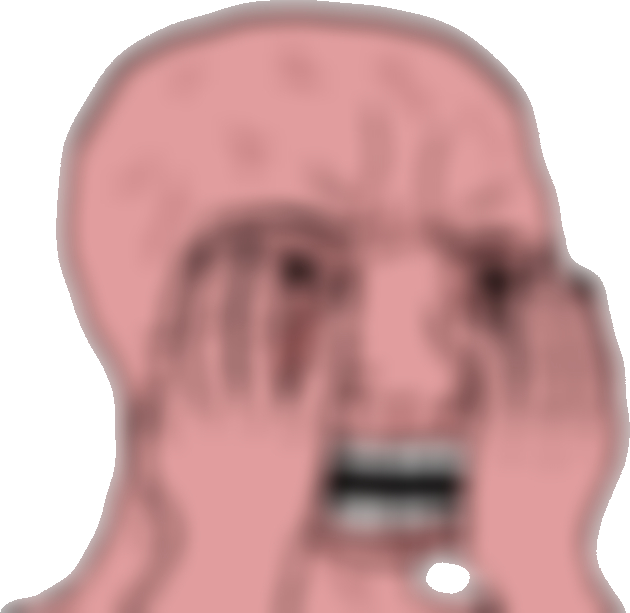
Label: 5_Rage